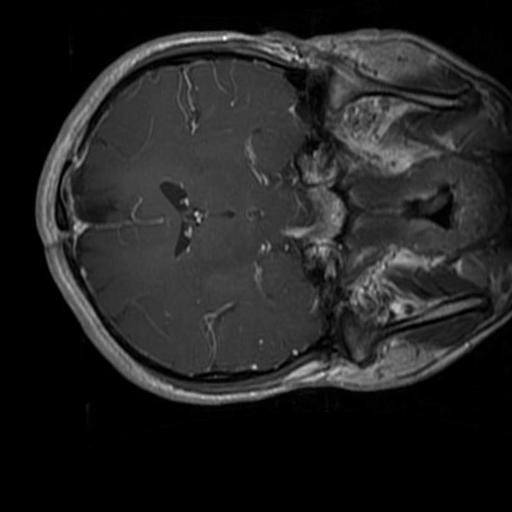
Label: brain_glioma